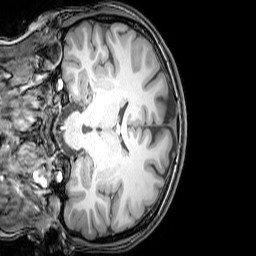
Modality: T1w
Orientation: coronal
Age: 20
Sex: female
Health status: healthy
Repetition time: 0.081 s
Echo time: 0.037 s